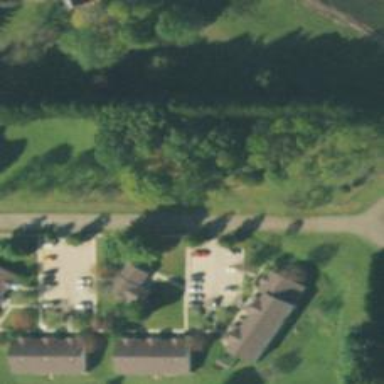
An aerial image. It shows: Footway along the road.